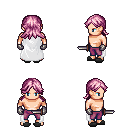
a pixel art fantasy rpg character, male body template, human, light skin, white cape, magenta pants, pink loose hair, metal gloves, gray slippers, dagger, four views (front, back, left, right), 2x2 character sprite sheet, small pixel art, hard edges, no anti-aliasing